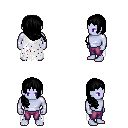
a pixel art fantasy rpg character, male body template, dark elf, purple skin, white tattered cape, magenta pants, black right-swept hairstyle, four views (front, back, left, right), 2x2 character sprite sheet, small pixel art, hard edges, no anti-aliasing